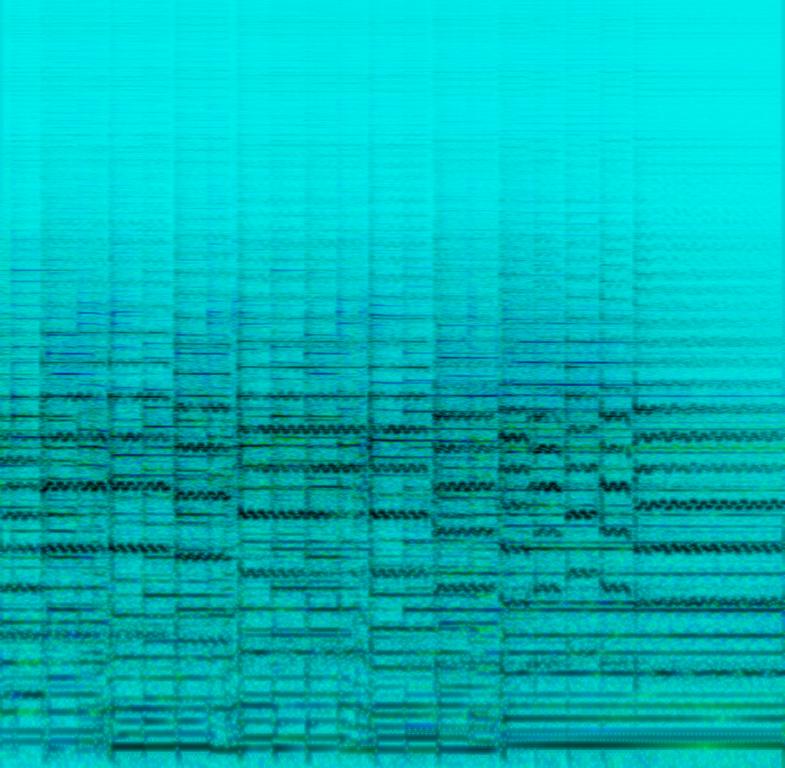
Two e-guitars playing a melody. An electric bass is playing the rootnotes. They run through a chorus/vibrato effect.  This song may be playing at home building a song with a loopstation.